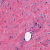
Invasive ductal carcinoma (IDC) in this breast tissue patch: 0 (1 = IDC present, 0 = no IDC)